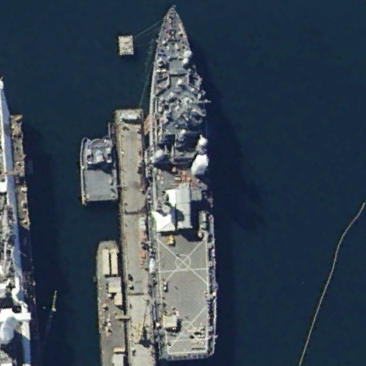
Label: combat